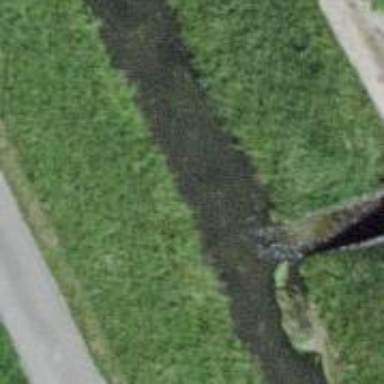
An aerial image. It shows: Ditch in the surroundings.